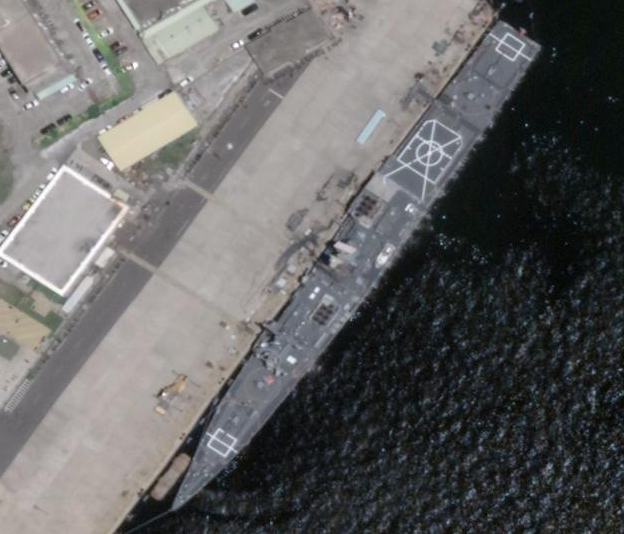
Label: Kidd-class_destroyer